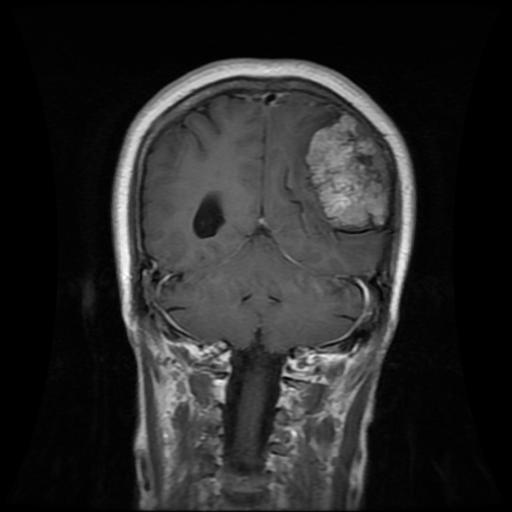
Label: meningioma